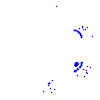
Particle: electron